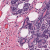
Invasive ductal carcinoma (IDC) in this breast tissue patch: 0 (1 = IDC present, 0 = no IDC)